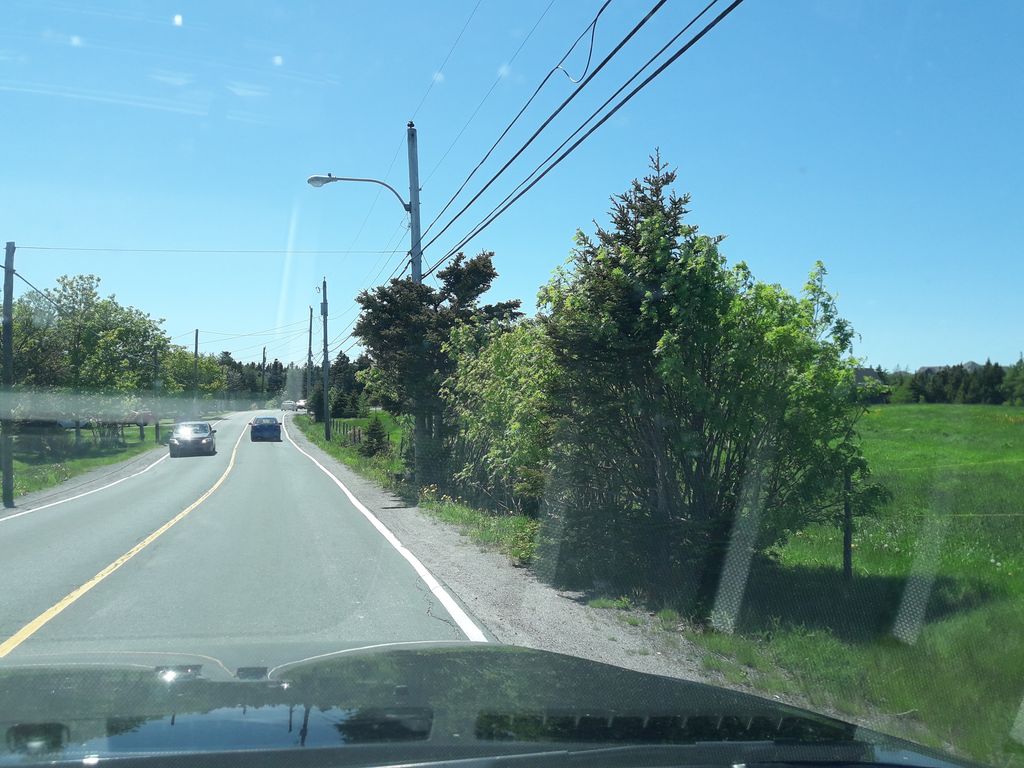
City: st_johns